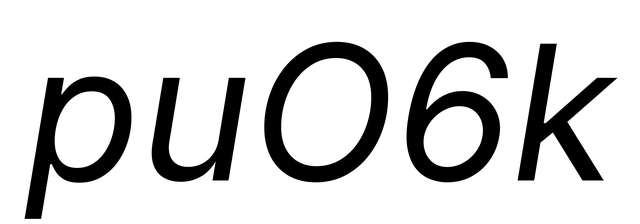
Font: Inter-Italic_Italic